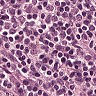
Metastatic tissue present: no